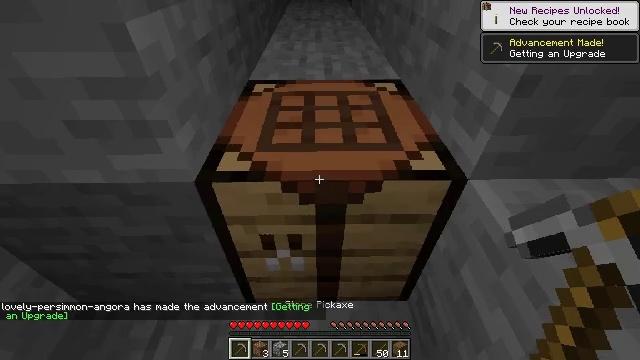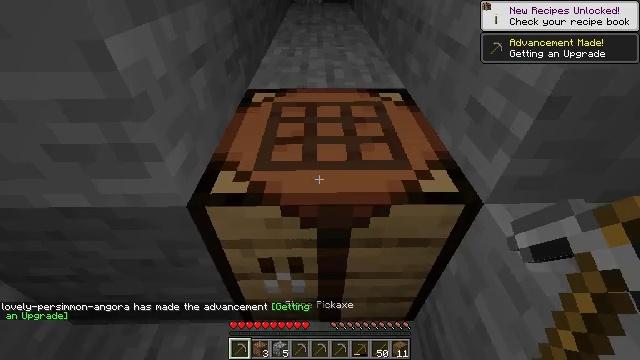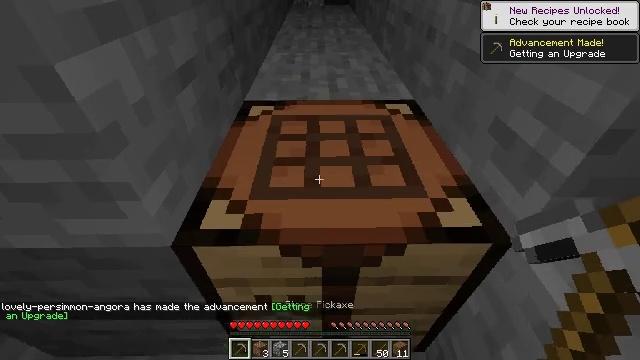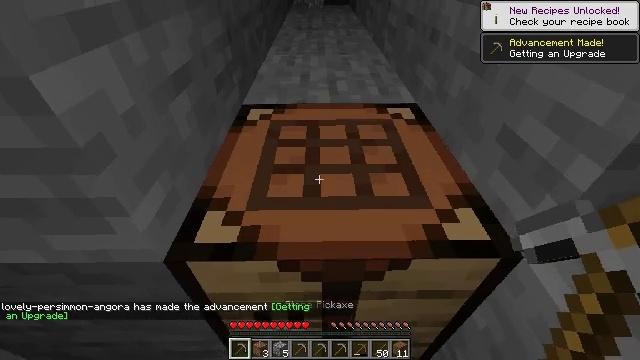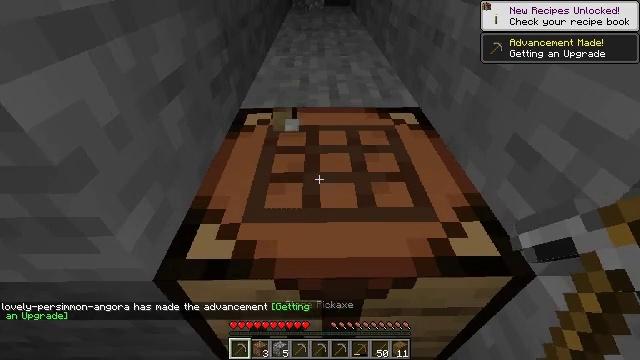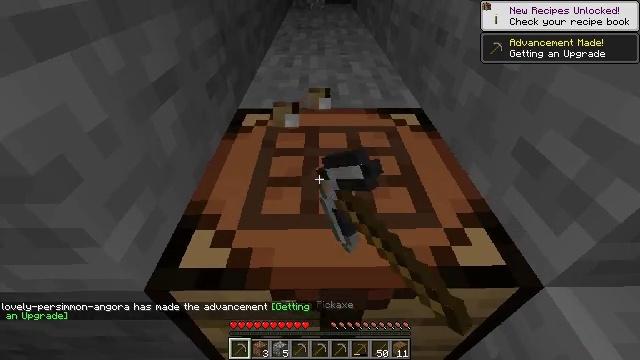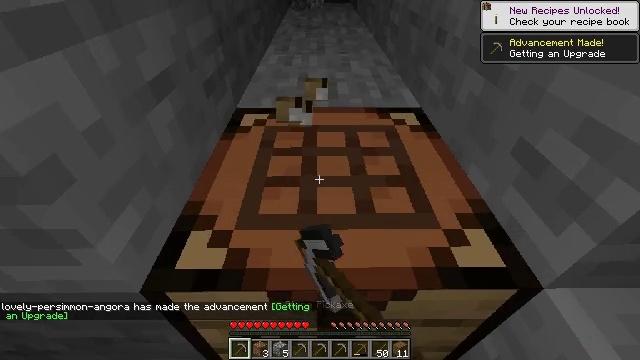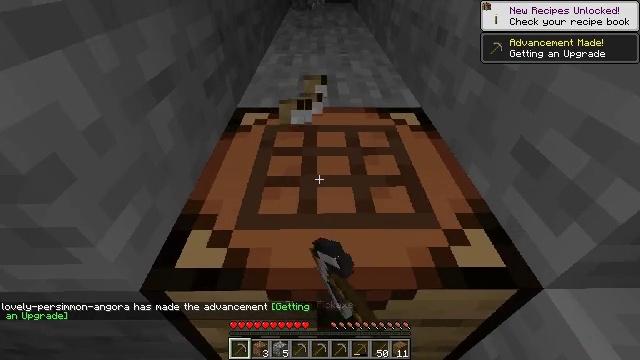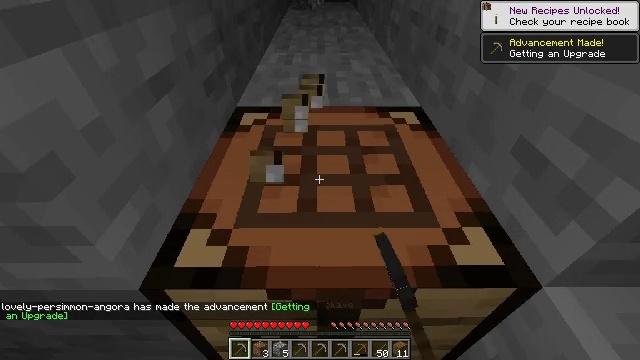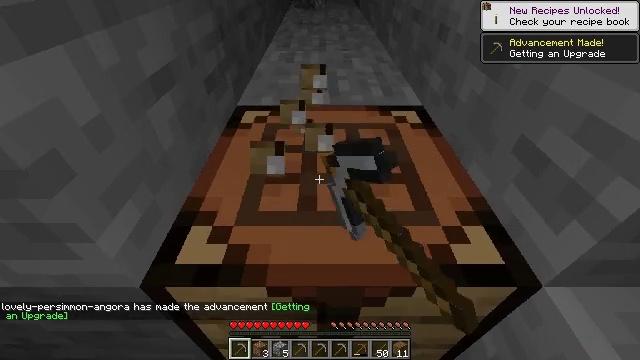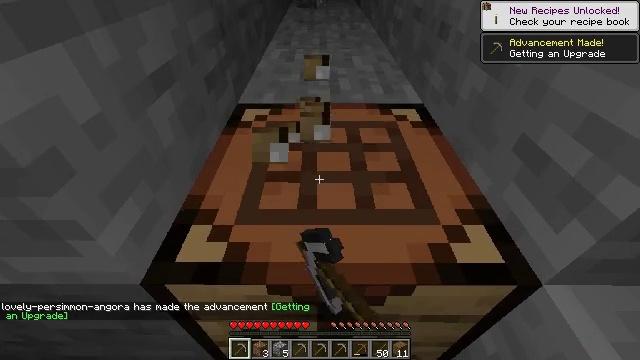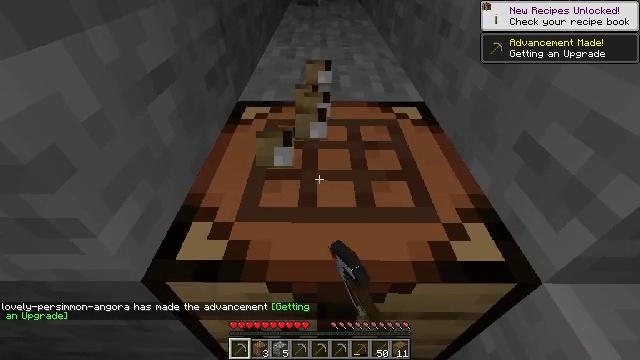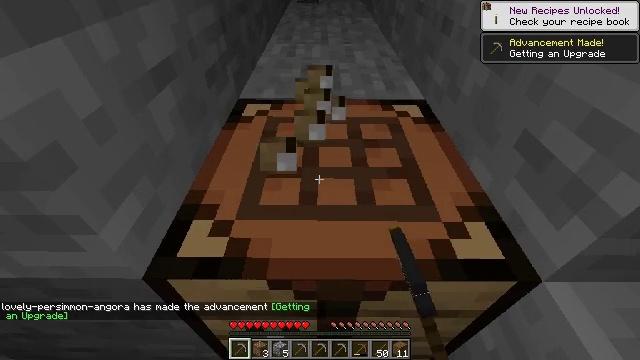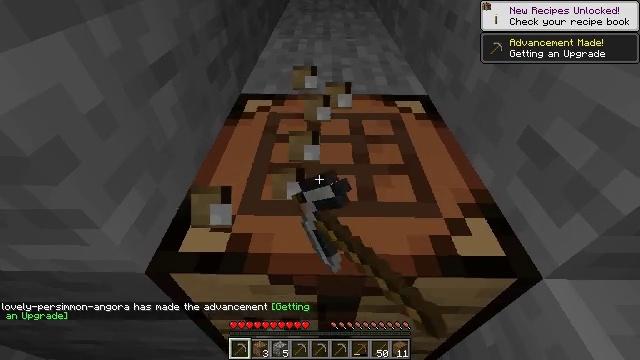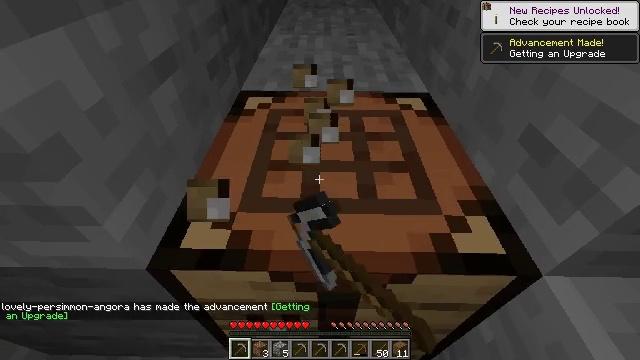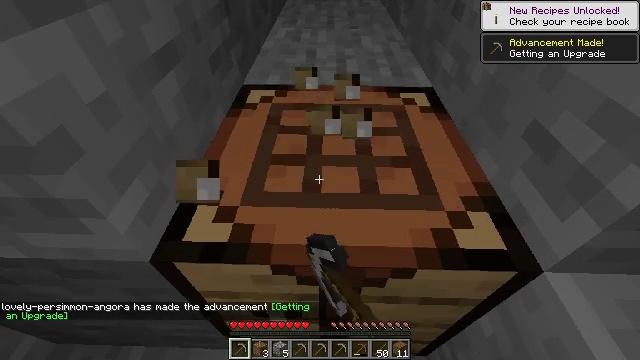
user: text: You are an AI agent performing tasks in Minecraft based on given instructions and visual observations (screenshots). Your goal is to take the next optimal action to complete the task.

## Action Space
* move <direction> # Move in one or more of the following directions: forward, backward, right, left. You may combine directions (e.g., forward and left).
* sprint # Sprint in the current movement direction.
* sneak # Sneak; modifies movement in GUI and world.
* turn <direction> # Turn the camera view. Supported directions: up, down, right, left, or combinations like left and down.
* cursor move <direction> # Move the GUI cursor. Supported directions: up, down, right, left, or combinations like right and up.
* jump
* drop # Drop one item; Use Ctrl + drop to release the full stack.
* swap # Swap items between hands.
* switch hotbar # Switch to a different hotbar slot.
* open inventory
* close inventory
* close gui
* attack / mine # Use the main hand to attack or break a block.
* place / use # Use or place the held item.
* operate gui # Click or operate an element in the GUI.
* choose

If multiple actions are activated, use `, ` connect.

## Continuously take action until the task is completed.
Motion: motion action
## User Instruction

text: Mine block crafting table.
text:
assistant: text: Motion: move forward
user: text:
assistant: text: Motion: move forward
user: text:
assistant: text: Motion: no_op
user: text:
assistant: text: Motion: attack / mine
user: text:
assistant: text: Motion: attack / mine
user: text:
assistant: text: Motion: attack / mine
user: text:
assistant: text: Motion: attack / mine
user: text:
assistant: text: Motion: attack / mine
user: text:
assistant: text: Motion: attack / mine
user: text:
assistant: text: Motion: attack / mine
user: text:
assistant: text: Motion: attack / mine
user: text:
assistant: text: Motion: attack / mine
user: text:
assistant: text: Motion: attack / mine
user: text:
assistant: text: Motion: attack / mine
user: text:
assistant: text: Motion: turn down, attack / mine
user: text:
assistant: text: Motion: attack / mine
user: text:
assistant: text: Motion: attack / mine
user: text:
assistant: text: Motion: attack / mine
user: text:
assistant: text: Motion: attack / mine
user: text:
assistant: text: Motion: attack / mine
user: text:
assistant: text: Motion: attack / mine
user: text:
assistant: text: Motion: attack / mine
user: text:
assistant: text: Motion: attack / mine
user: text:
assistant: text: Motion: attack / mine
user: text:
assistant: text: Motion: attack / mine
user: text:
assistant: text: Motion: attack / mine
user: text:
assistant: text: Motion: attack / mine
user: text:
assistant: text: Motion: attack / mine
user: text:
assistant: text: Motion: attack / mine
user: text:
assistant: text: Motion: attack / mine